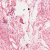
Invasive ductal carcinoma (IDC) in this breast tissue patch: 0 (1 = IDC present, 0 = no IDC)